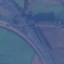
Land use / land cover: Highway